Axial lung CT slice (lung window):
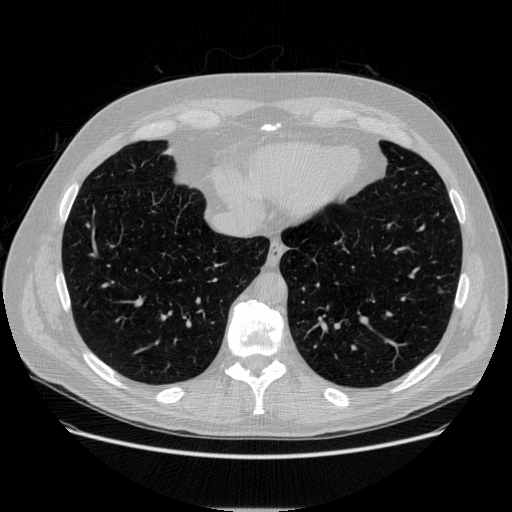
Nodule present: no